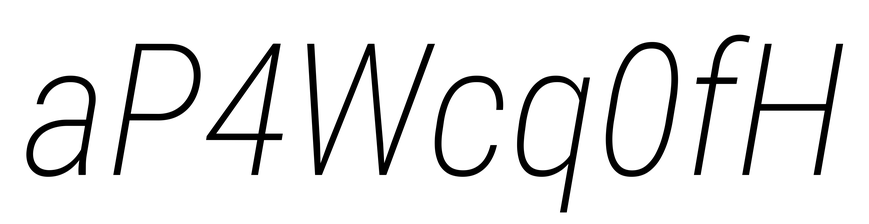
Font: Roboto-Italic_Condensed_ExtraLight_Italic